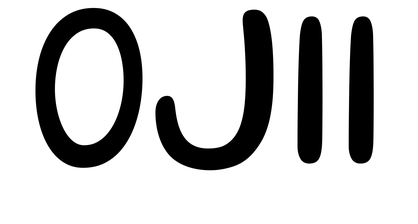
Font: Gluten_Light